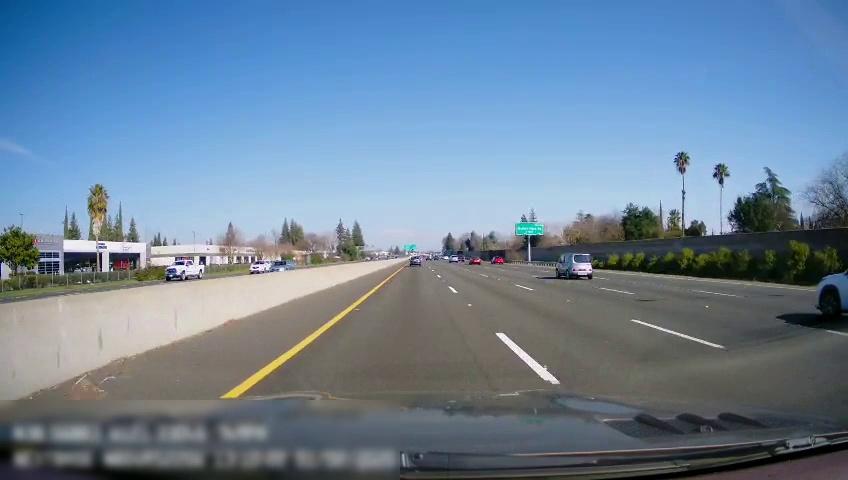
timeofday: Day
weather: Sunny
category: Drivable Space
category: Drivable Space
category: Vehicles | Truck
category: Vehicles | SUV
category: Vehicles | SUV
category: Vehicles | SUV
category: Vehicles | Car
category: Vehicles | Car
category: Vehicles | Van
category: Vehicles | Car
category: Vehicles | SUV
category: Lanes | Alternate Lane
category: Lanes | Current Lane
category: Lanes | Current Lane
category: Lanes | Alternate Lane
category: Lanes | Alternate Lane
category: Lanes | Alternate Lane
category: Traffic | Signs
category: Traffic | Signs